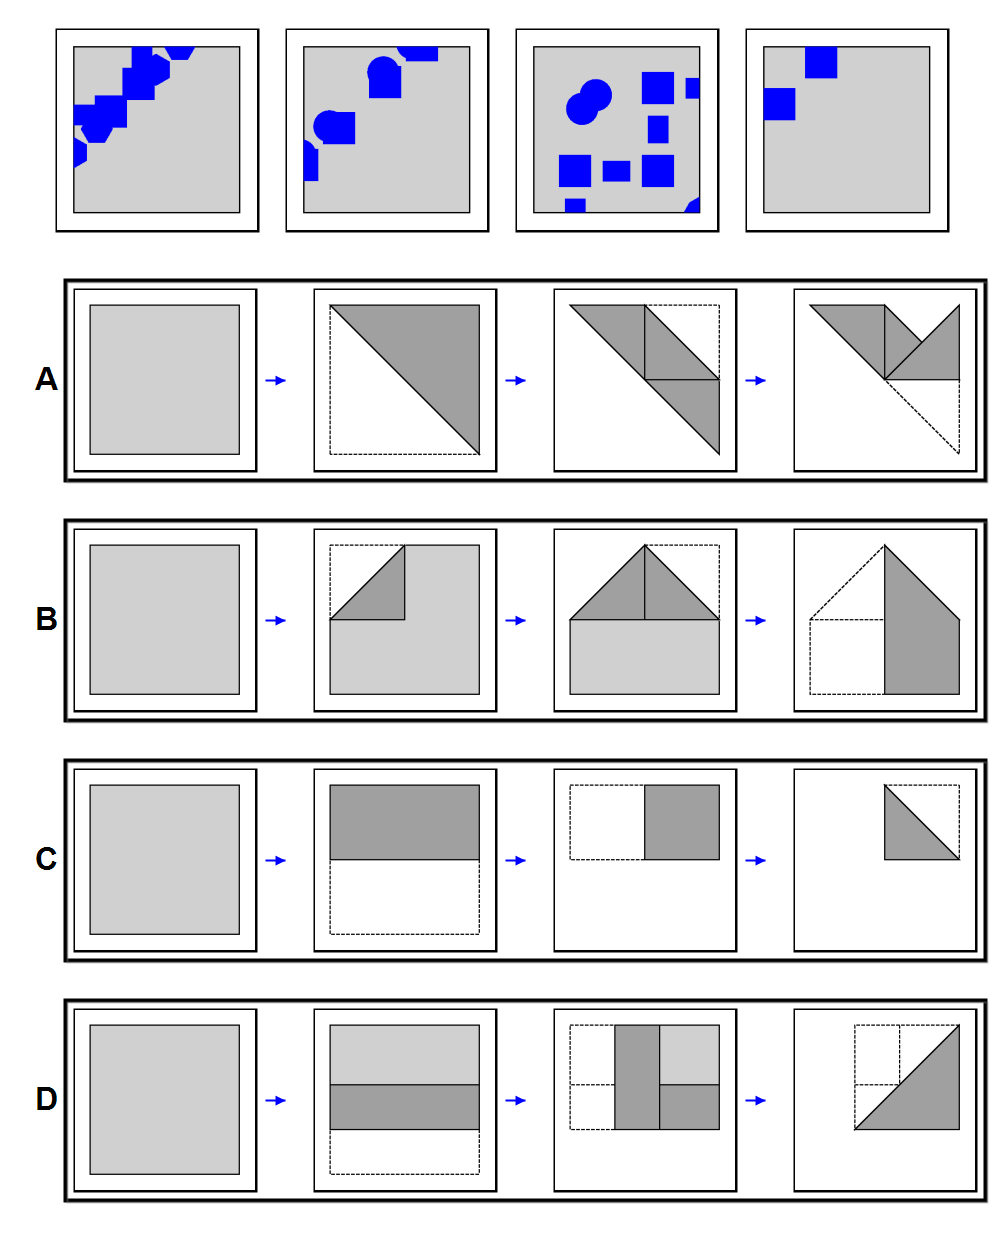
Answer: A